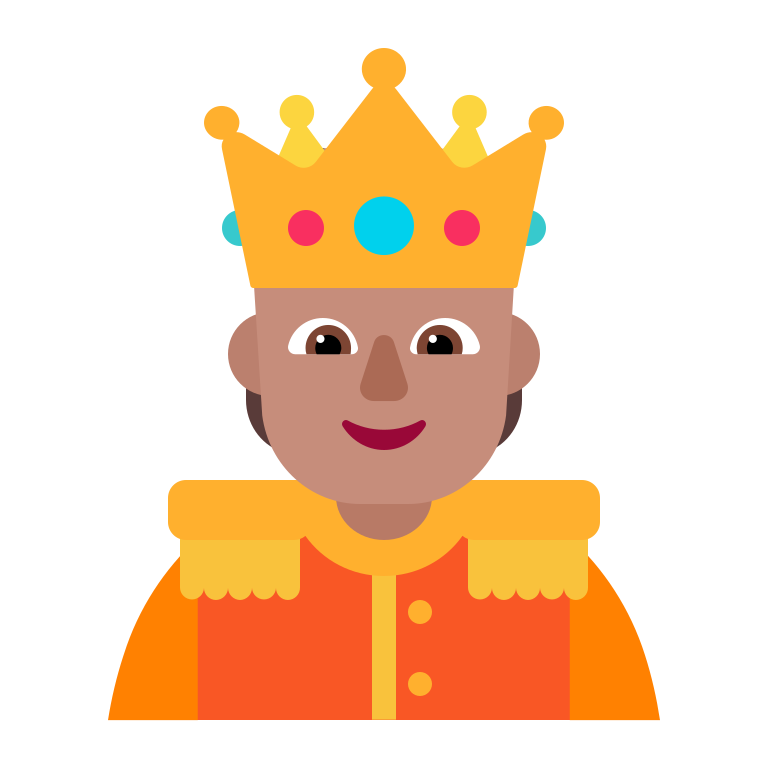
person with crown flat